Field crop: tomato
Growth stage: 1
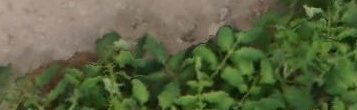
Species: tomato